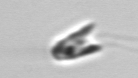
Label: Chrysochromulina_lanceolata